Question: Can anyone help me to find a way to detect if an Internet connection is available using Swift 3?
I'm using the following code:
'''
import Foundation
import SystemConfiguration
public class Reachability {
class func isConnectedToNetwork() -> Bool {
var zeroAddress = sockaddr_in(sin_len: 0, sin_family: 0, sin_port: 0, sin_addr: in_addr(s_addr: 0), sin_zero: (0, 0, 0, 0, 0, 0, 0, 0))
zeroAddress.sin_len = UInt8(MemoryLayout.size(ofValue: zeroAddress))
zeroAddress.sin_family = sa_family_t(AF_INET)
let defaultRouteReachability = withUnsafePointer(to: &zeroAddress) {
SCNetworkReachabilityCreateWithAddress(kCFAllocatorDefault, UnsafePointer)
}
var flags: SCNetworkReachabilityFlags = SCNetworkReachabilityFlags(rawValue: 0)
if SCNetworkReachabilityGetFlags(defaultRouteReachability!, &flags) == false {
return false
}
let isReachable = flags == .reachable
let needsConnection = flags == .connectionRequired
return isReachable && !needsConnection
}
}
'''
but I have an error message:

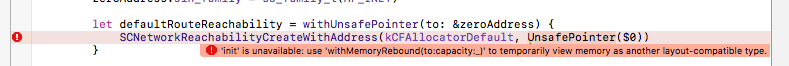
Answer: I'm using a slightly different Reachability function. Try mine. It should work for you. I'm using it in almost every of my apps and I'm not having any kind of problems with it.
Written in
'''
import Foundation
import SystemConfiguration
open class Reachability {
class func isConnectedToNetwork() -> Bool {
var zeroAddress = sockaddr_in()
zeroAddress.sin_len = UInt8(MemoryLayout.size(ofValue: zeroAddress))
zeroAddress.sin_family = sa_family_t(AF_INET)
guard let defaultRouteReachability = withUnsafePointer(to: &zeroAddress , {
$0.withMemoryRebound(to: sockaddr.self, capacity: 1) {zeroSockAddress in
SCNetworkReachabilityCreateWithAddress(nil, zeroSockAddress)
}
}) else {
return false
}
var flags : SCNetworkReachabilityFlags = []
if !SCNetworkReachabilityGetFlags(defaultRouteReachability, &flags) {
return false
}
let isReachable = flags.contains(.reachable)
let needsConnection = flags.contains(.connectionRequired)
return (isReachable && !needsConnection)
}
}
'''
Called by:
'''
if Reachability.isConnectedToNetwork() == true {
xy
} else {
yz
}
'''